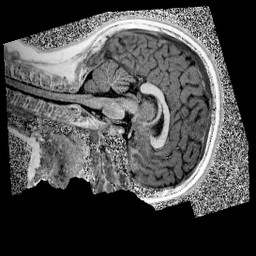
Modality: UNIT1
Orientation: sagittal
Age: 9
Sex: female
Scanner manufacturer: siemens
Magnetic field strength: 3 T
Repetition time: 4 s
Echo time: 0.00299 s